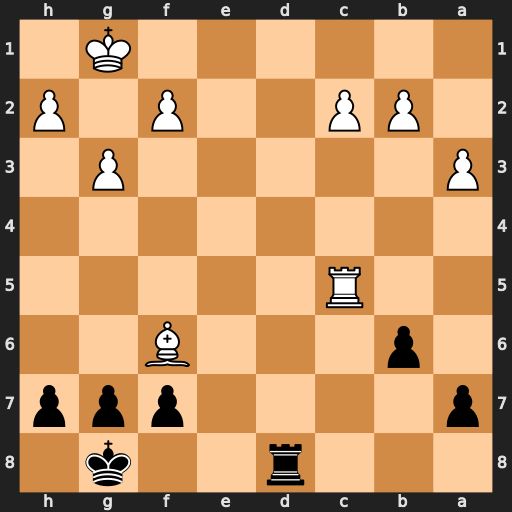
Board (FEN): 3r2k1/p4ppp/1p3B2/2R5/8/P5P1/1PP2P1P/6K1
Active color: b
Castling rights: -
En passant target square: -
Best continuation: Rd1+ Kg2 bxc5